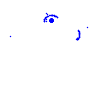
Particle: electron